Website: home-depot
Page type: billing-address
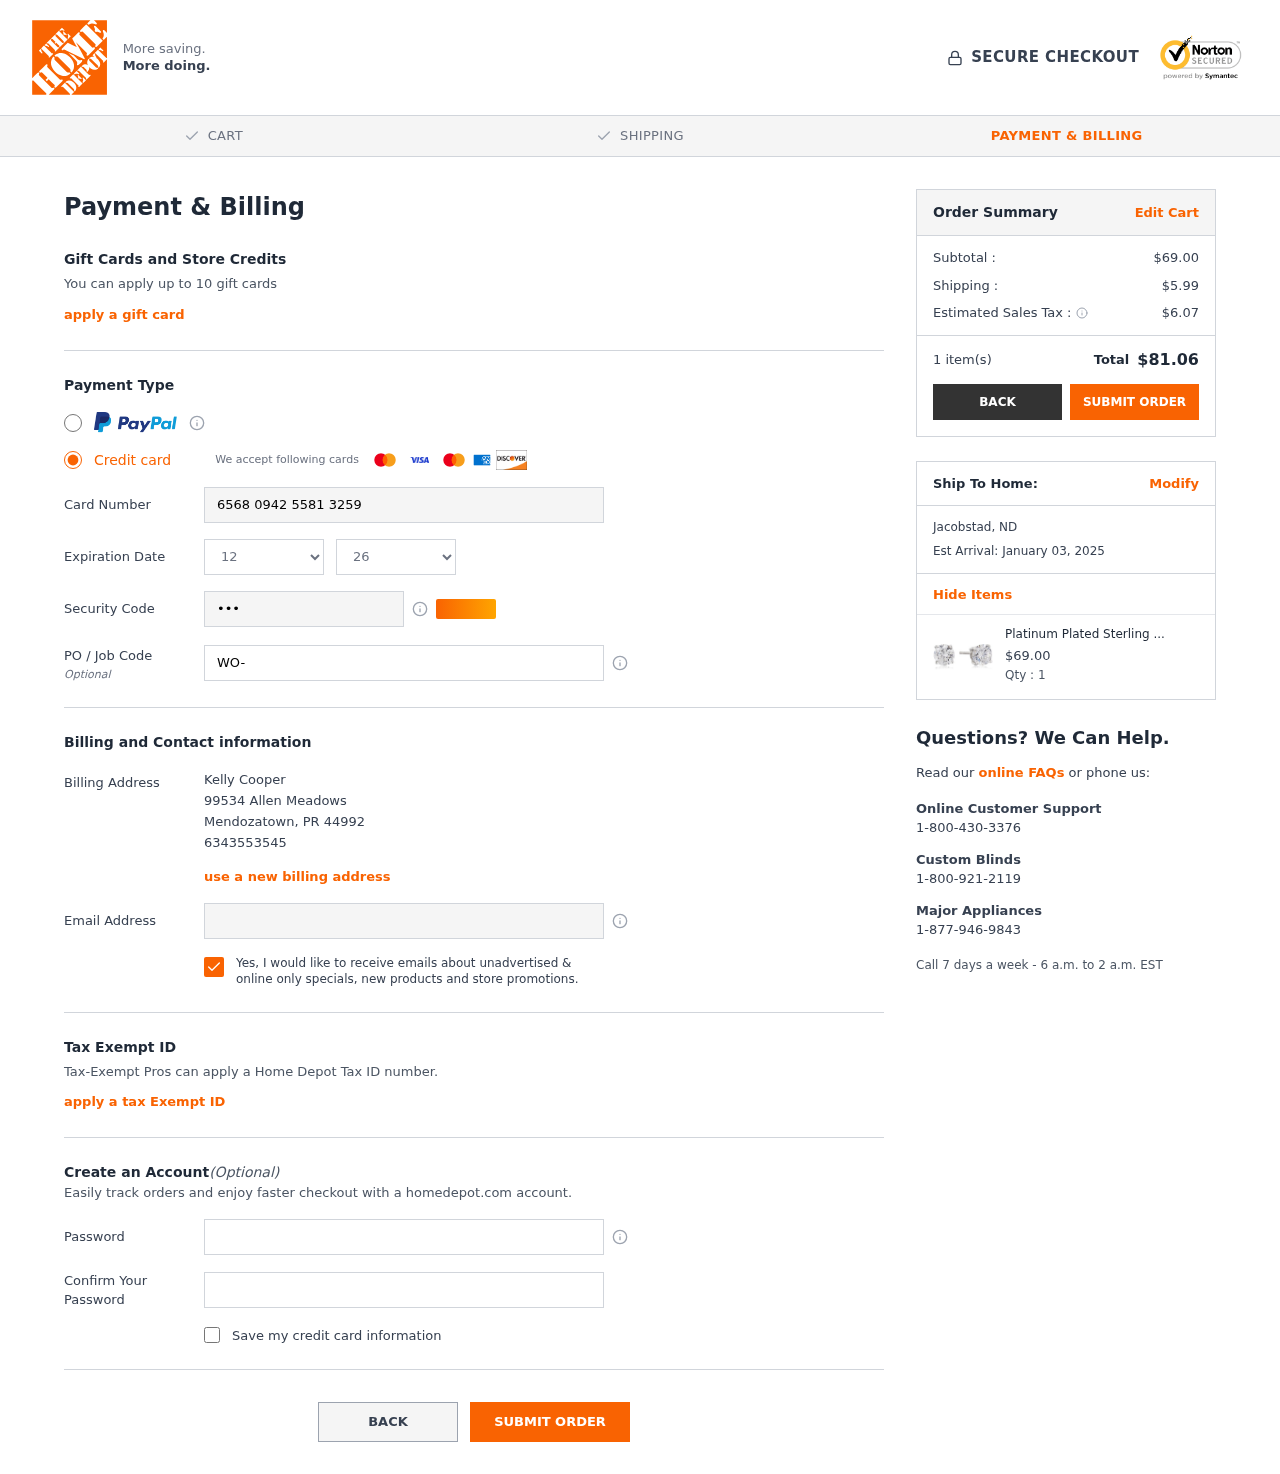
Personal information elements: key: PII_CARD_CVV
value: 944
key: PII_CARD_EXPIRY_MONTH
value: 12
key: PII_CARD_EXPIRY_YEAR
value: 26
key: PII_CARD_NUMBER
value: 6568 0942 5581 3259
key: PII_CITY
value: Mendozatown
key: PII_CITY2
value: Jacobstad
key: PII_EMAIL
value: kcooper@hotmail.com
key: PII_FULLNAME
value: Kelly Cooper
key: PII_JOB_CODE
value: WO-128326
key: PII_PHONE
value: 6343553545
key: PII_POSTCODE
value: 44992
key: PII_STATE_ABBR
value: PR
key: PII_STATE_ABBR2
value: ND
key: PII_STREET
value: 99534 Allen Meadows
Product elements: key: PRODUCT1_NAME
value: Platinum Plated Sterling Silver Stud Earrings set with Round Cut Swarovski Zirconia (2 cttw)
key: PRODUCT1_PRICE
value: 69
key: PRODUCT1_QUANTITY
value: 1
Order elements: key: ORDER_SUBTOTAL
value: $69.00
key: ORDER_SHIPPING_COST
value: $5.99
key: ORDER_TAX
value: $6.07
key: ORDER_NUM_ITEMS
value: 1 item(s)
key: ORDER_TOTAL
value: $81.06
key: ORDER_DELIVERY_DATE
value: Est Arrival: January 03, 2025